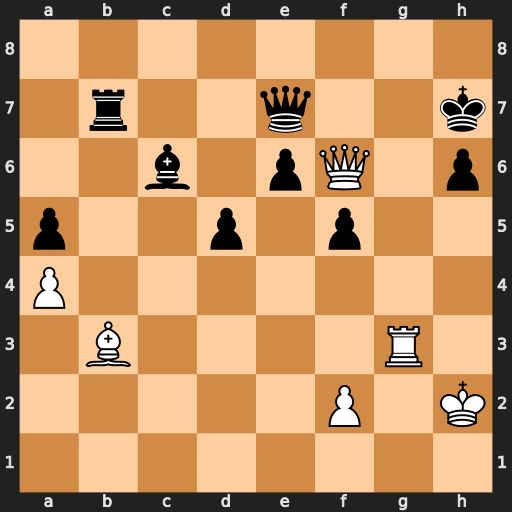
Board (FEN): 8/1r2q2k/2b1pQ1p/p2p1p2/P7/1B4R1/5P1K/8
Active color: w
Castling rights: -
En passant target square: -
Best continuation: Qg6+ Kh8 Qg8#